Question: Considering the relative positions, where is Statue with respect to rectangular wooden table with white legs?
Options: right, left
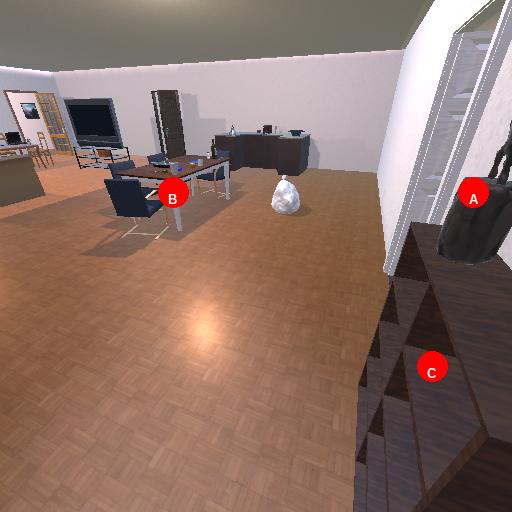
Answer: right